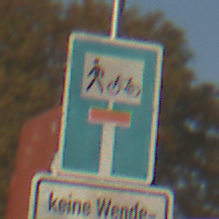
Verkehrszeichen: SackgasseRadverkehrFussgaengerDurchlaessig
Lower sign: HinweisGeaenderteVorfahrtVerkehrsfuehrungVerkehrsregelung3
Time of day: SunriseSunset
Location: Outdoor (Special)
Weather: Clear
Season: NotSpecified
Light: Natural